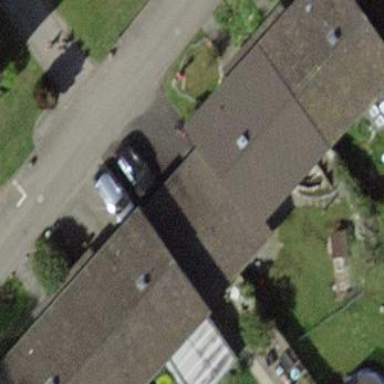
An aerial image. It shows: Building with gabled roof made of roof tiles.